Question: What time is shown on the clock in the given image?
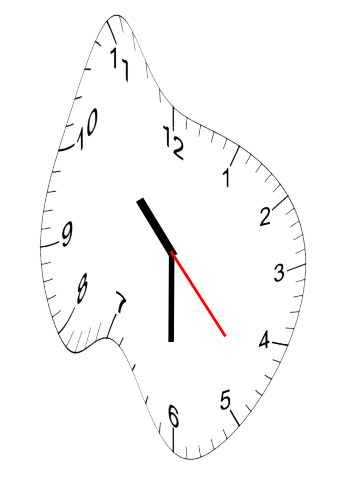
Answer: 10:30:23